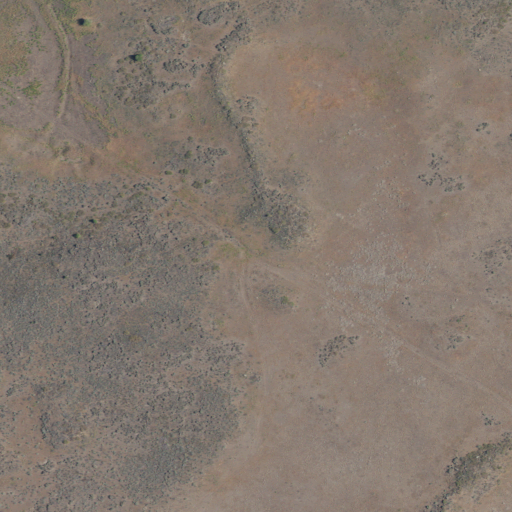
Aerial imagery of cape in California named Hovey Point containing shrub and grassland